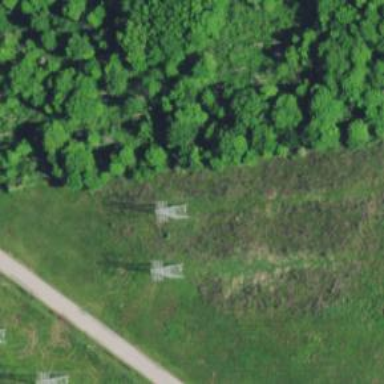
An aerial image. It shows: Lattice structure tower.